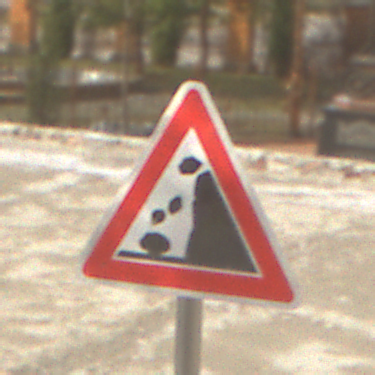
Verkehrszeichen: SteinschlagRechts
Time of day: MorningAfternoon
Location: Outdoor (Urban)
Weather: PartlyCloudy
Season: NotSpecified
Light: Natural